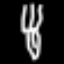
Label: fork